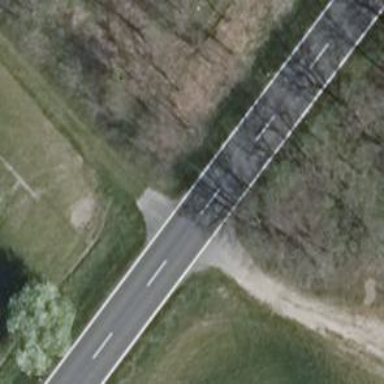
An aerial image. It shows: Asphalt road classified as primary highway.